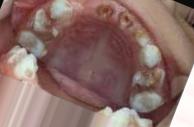
Condition: Caries